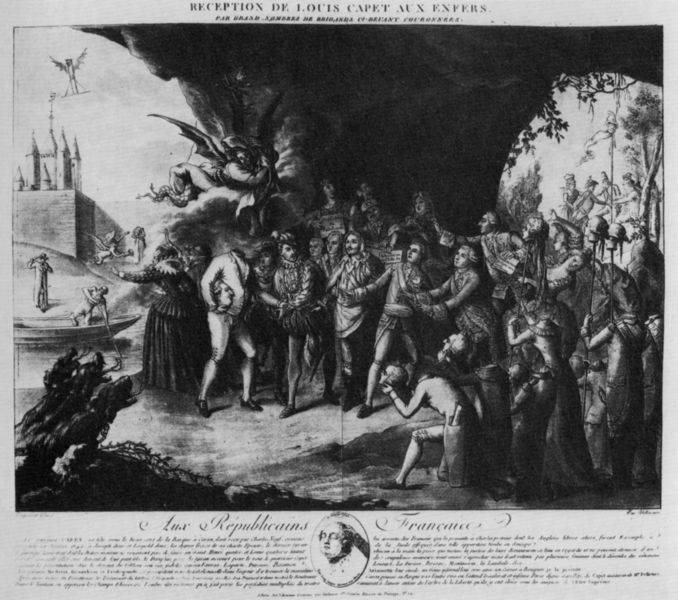
Titel: Reception de Louis Capet aux enfers, Ludwig XVI. wird in der Hölle empfangen
Standort: Paris
Institution: Musée Carnavalet
Schlagwörter: baum, blätter, dunkel, flügel, gruppe, hand, himmel, kopf, laub, mann, schatten, wasser, weiß, fluss, frauen, landschaft, menschen, see, stadt, äste, femmes, frankreich, frau, grau, kleid, köpfe, licht, männer, paris, schwarz, zeichnung, blick, hund, hunde, schloss, gesellschaft, masse, menge, versammlung, arm, bibel, enthauptet, enthauptung, geköpft, hinrichtung, johannes, schädel, stehen, natur, stamm, zweige, insel, höhle, boot, fliegen, kahn, ruder, engel, statue, schiff, schrift, papier, bogen, mauer, grafik, französisch, seine, krieg, kaiser, könig, soldaten, ansprache, ruderer, tor, gewölbe, stangen, buch, burg, medaillon, religion, türme, festung, druck, druckgrafik, radierung, stich, titel, seite, illustration, revolution, schwarzweiß, text, zeitung, brutal, buchstaben, knien, tote, manifest, dämon, jagd, gravur, staunen, totenkopf, stäbe, hölle, teufel, anblick, dante, empfang, heiliger, huldigung, lianen, opfer, ankunft, schriftstück, anbeten, porträit, kupferstich, anbetung, gravure, louvre, gruß, knick, französische revolution, bildunterschrift, flugblatt, kopflos, drache, ludwig, republik, ville, dämonen, monster, cerberus, hades, unterwelt, trophäe, nachen, dessin, denis, paradis, chateau, flugschrift, lindwurm, artikel, louis, tableau, eroberer, bildmitte, st. denis, pirat, groupe, barque, hommes, anhörung, unterschlupf, apokalyptisch, bateau, décapité, ludwig xvi, sensation, aufgespiesst, bestaunen, capetinger, divina comedia, eiongeborene, hühle, ludwid, republikaner, saint, rechtsprechung, charon, foule, représentation, rame, capet, louis capte, louis capet, aux republicains francaises, häööe, pmster, reception, kopfllos